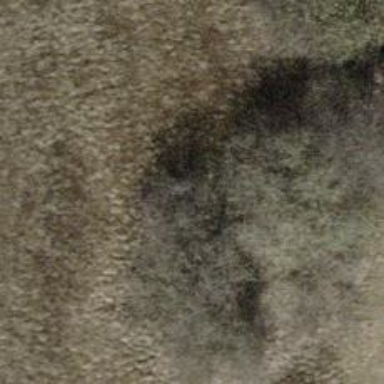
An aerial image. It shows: Shrub in its natural environment.